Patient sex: F
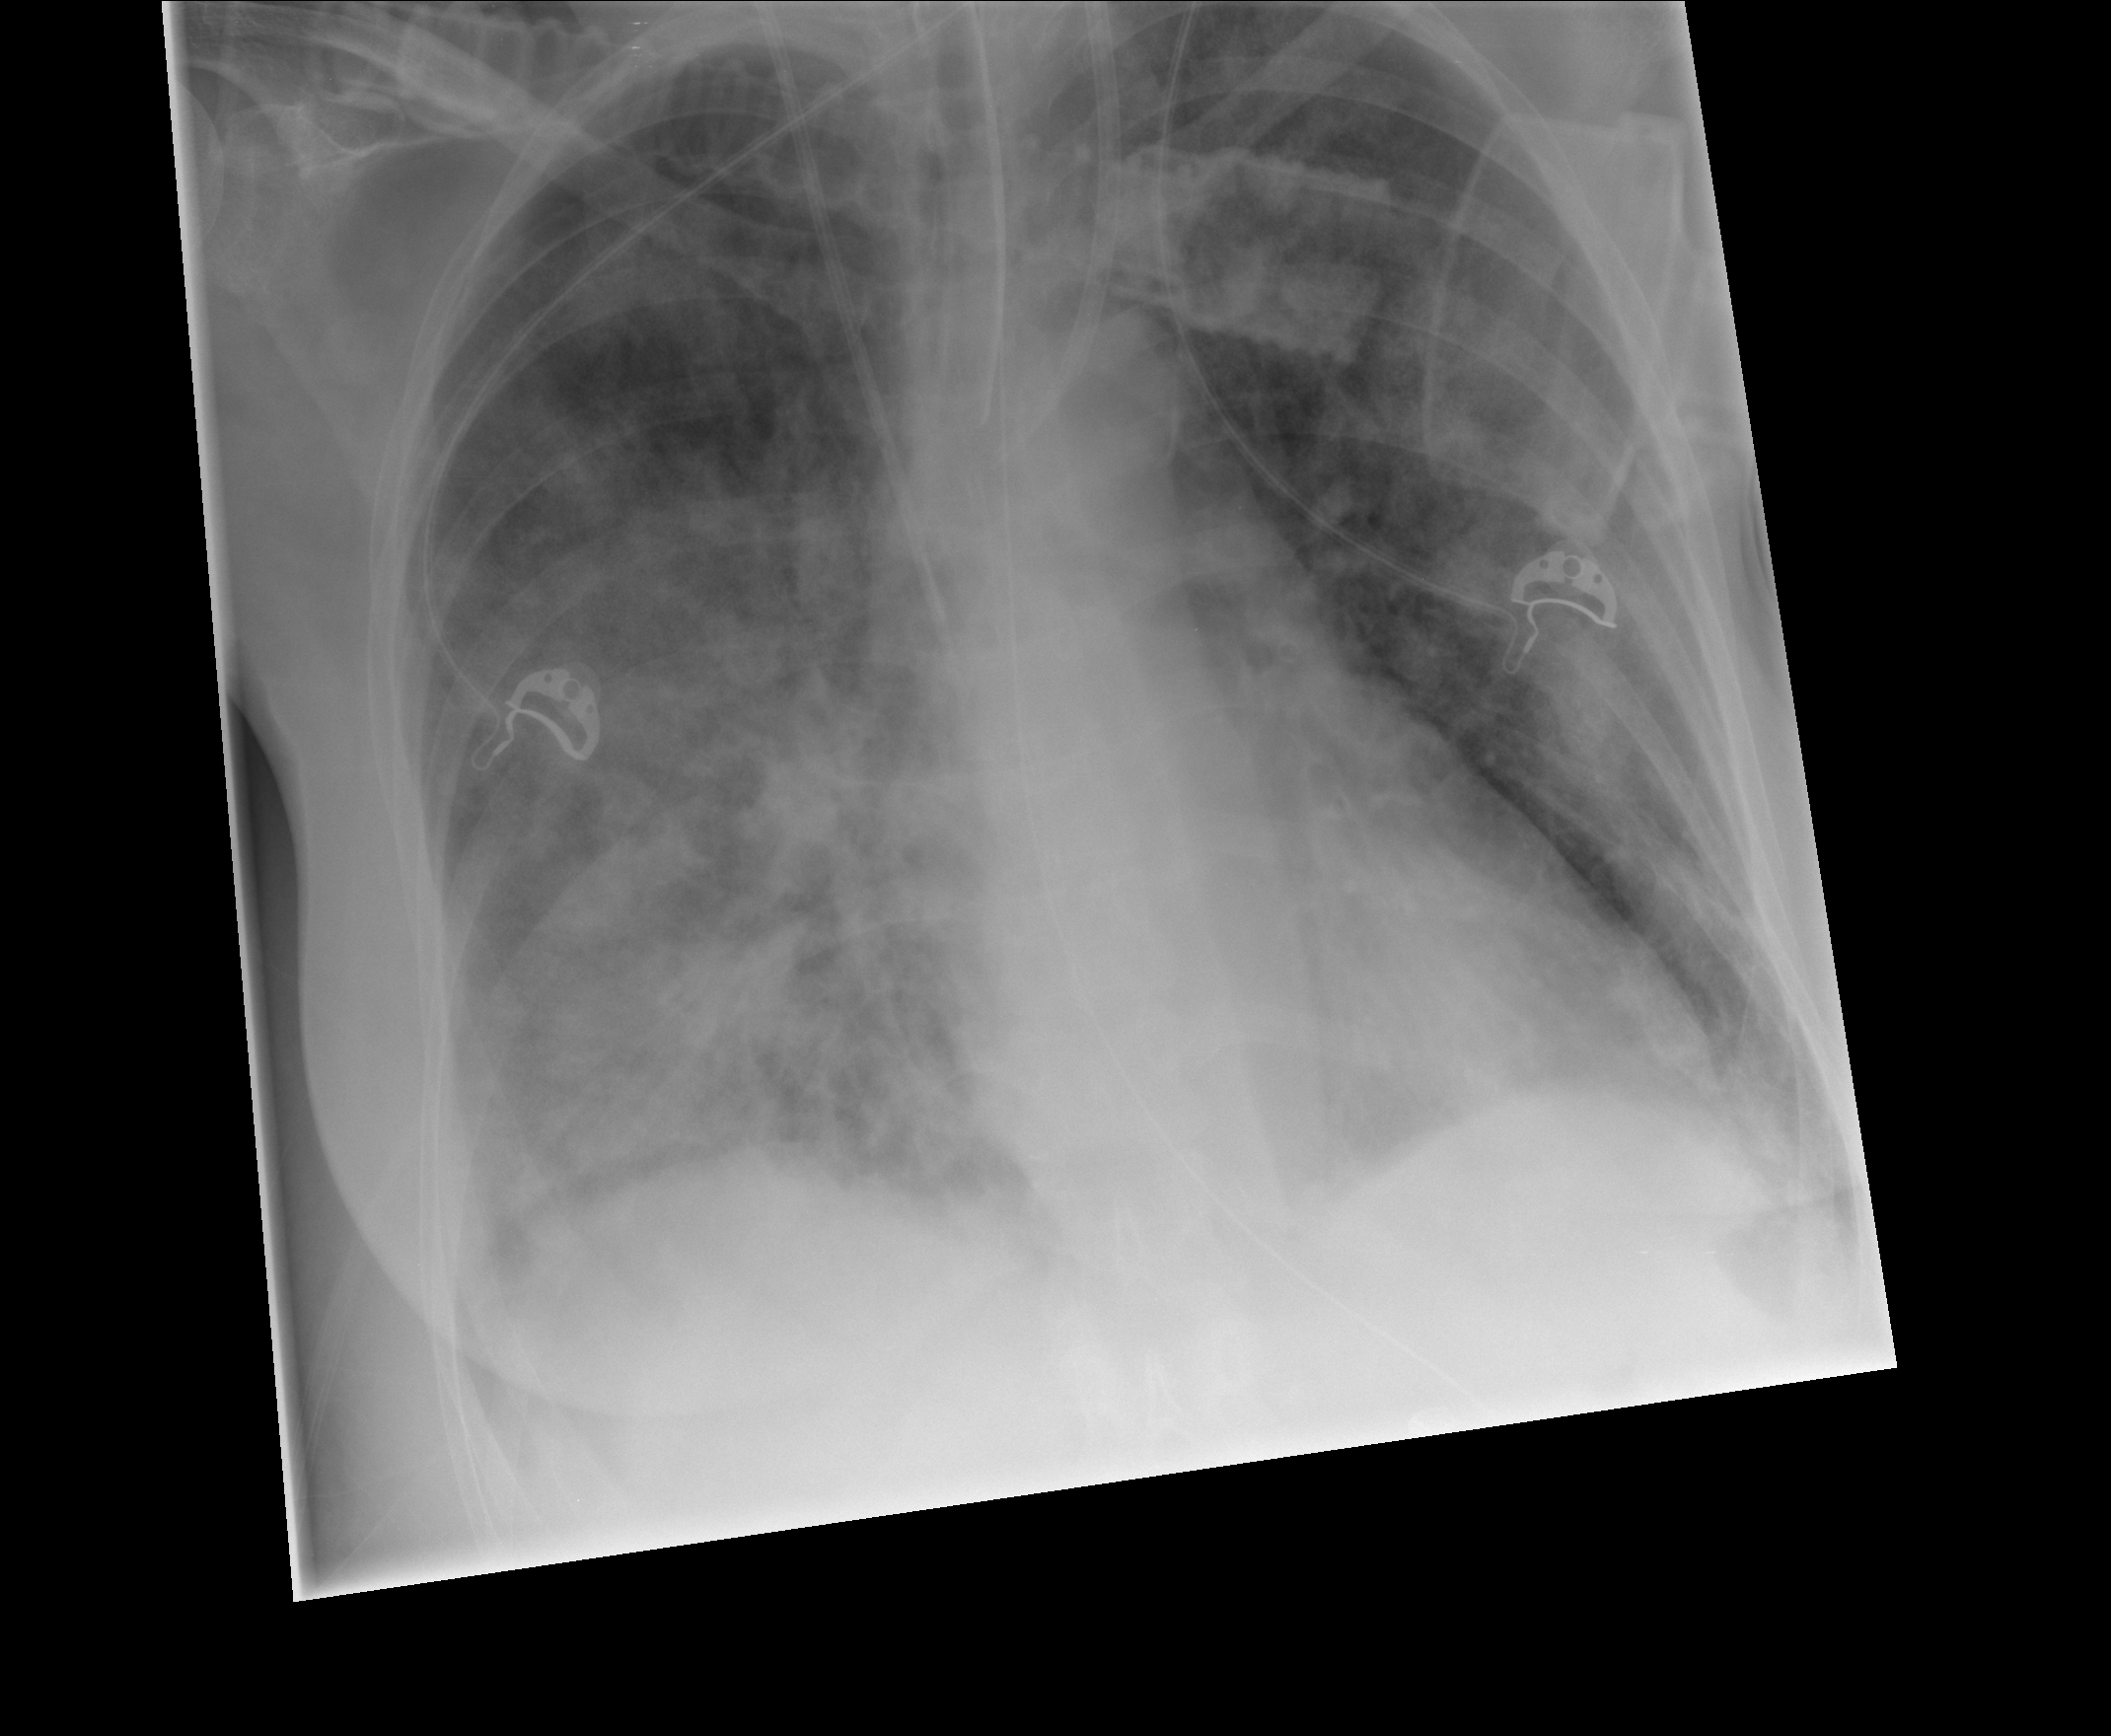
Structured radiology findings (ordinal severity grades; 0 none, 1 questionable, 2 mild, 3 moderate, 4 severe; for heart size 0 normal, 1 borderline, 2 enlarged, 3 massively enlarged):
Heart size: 0
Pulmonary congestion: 2
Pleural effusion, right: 2
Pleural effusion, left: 2
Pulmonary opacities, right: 4
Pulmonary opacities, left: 4
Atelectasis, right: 2
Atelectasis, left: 2